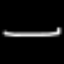
Label: line